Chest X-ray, AP view. Patient: 44 years old, sex F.
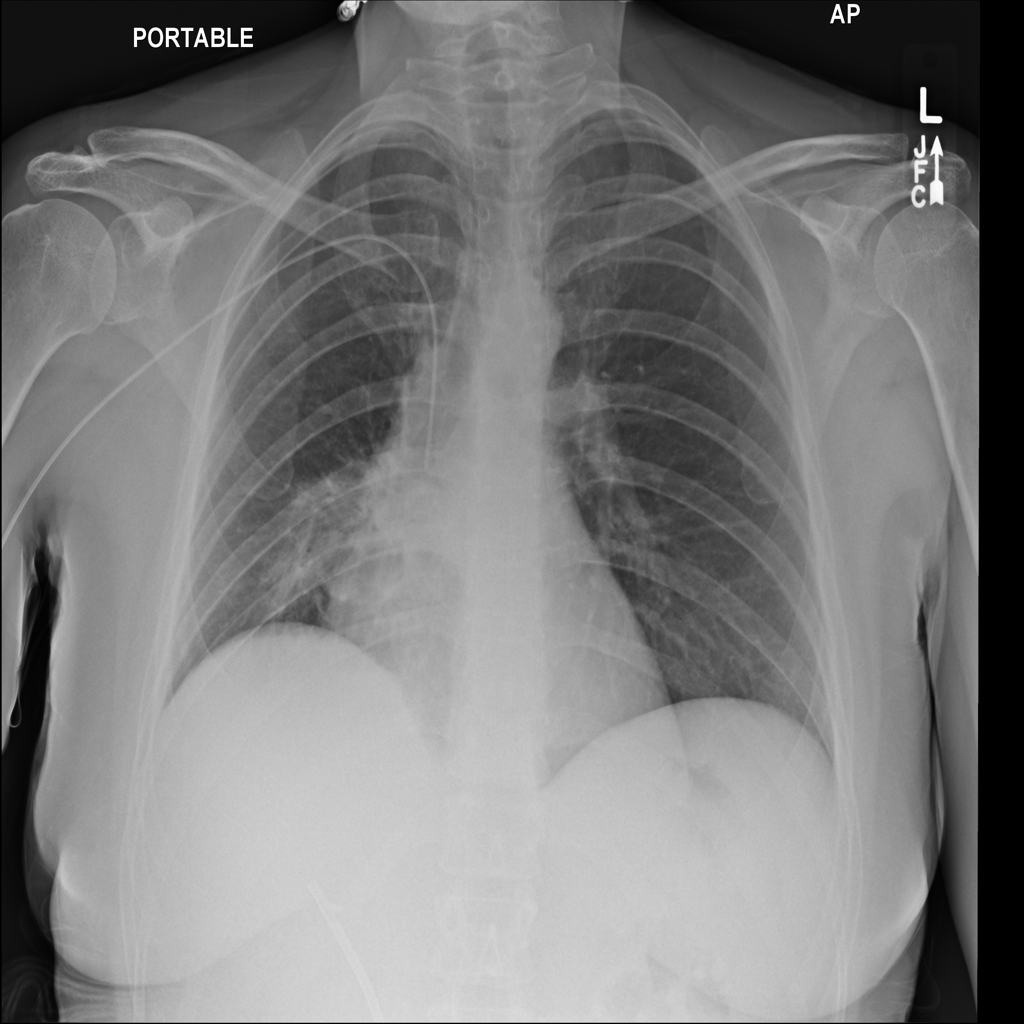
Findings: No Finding